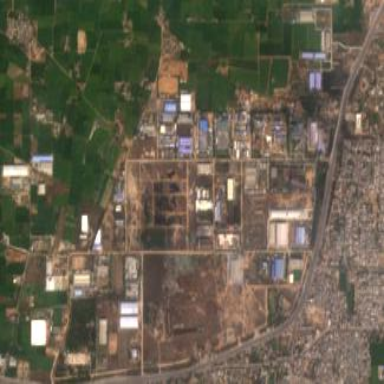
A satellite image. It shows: Industrial area.